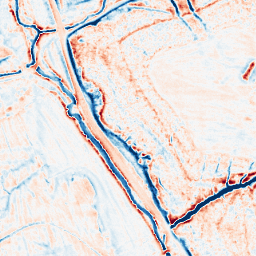
Category: edge_preserving
Decomposition family: anisotropic_diffusion
Decomposition parameters: iterations: 20
kappa: 50
gamma: 0.2
Upsampling method: sinc_blackman
Upsampling parameters: scale: 2
kernel_size: 4
Upsampling scale: 2